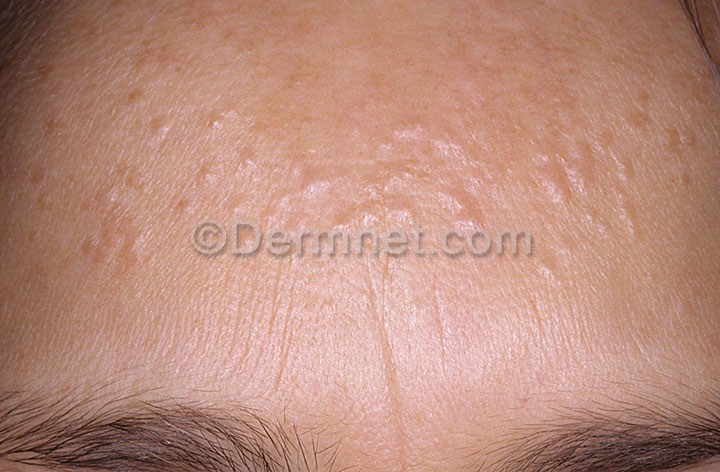
Disease: Seborrheic Keratoses and other Benign Tumors